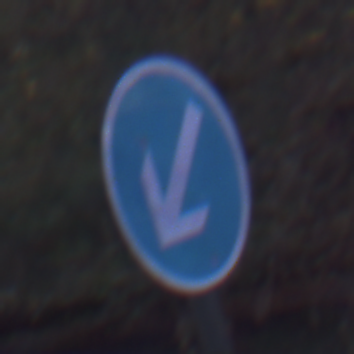
Verkehrszeichen: VorgeschriebeneVorbeifahrtLinks
Umgebung: Outdoor, Suburban
Tageszeit: Night
Wetter: PartlyCloudy
Licht: Artificial
Jahreszeit: NotSpecified
Kontrast: LowContrast